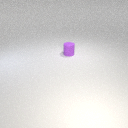
small purple rubber cylinder